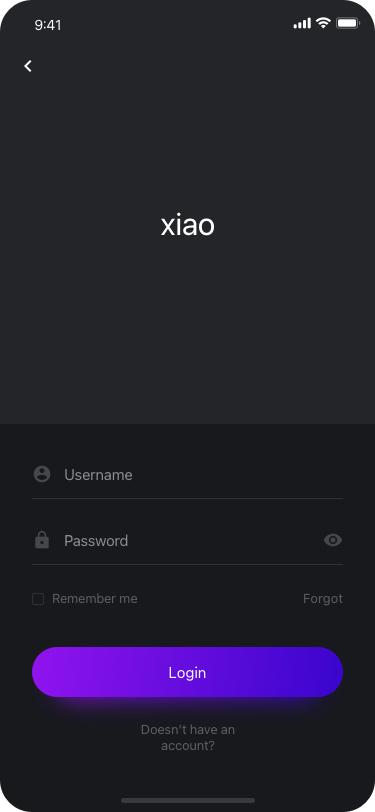
Text in this UI design:
xiao
Login
Doesn’t have an account?
Username
Password
Remember me
Forgot password?